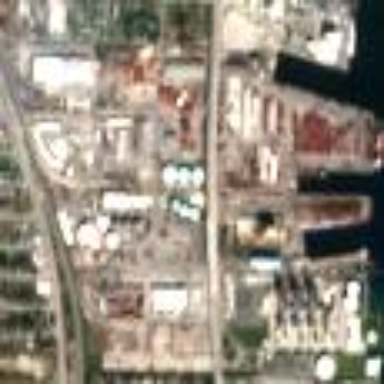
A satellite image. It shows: Industrial area.